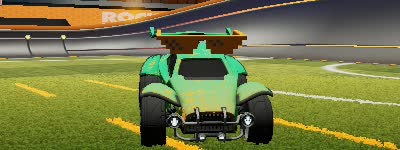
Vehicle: octane